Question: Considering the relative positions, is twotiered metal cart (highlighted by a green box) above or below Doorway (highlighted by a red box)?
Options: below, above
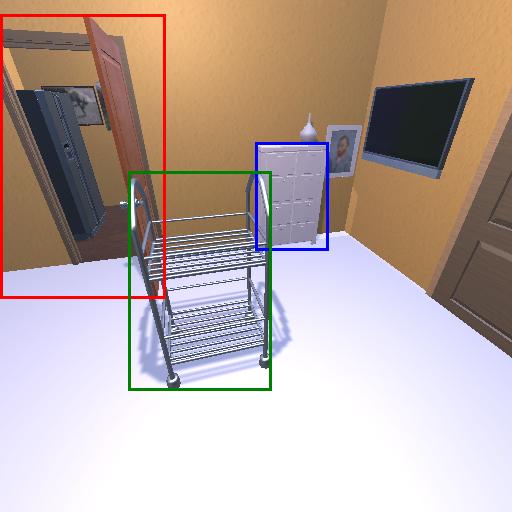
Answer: below